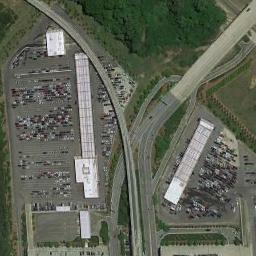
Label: parking_lot